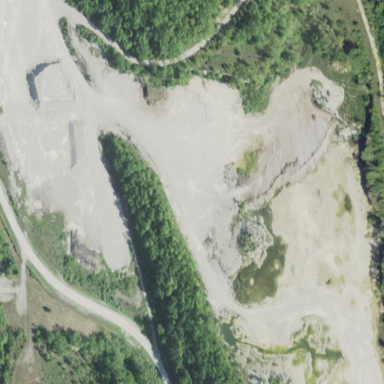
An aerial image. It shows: Quarry area.